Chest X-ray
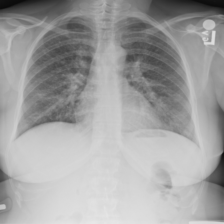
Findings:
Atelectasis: negative
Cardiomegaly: negative
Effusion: negative
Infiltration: negative
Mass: negative
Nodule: negative
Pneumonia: negative
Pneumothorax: negative
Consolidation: negative
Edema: negative
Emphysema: negative
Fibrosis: negative
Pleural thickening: negative
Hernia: negative